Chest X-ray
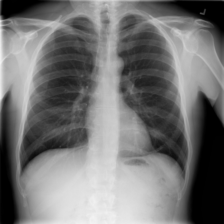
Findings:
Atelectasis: negative
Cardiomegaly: negative
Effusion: negative
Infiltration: positive
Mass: negative
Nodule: negative
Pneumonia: negative
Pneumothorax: negative
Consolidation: negative
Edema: negative
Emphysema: negative
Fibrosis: negative
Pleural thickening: negative
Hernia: negative